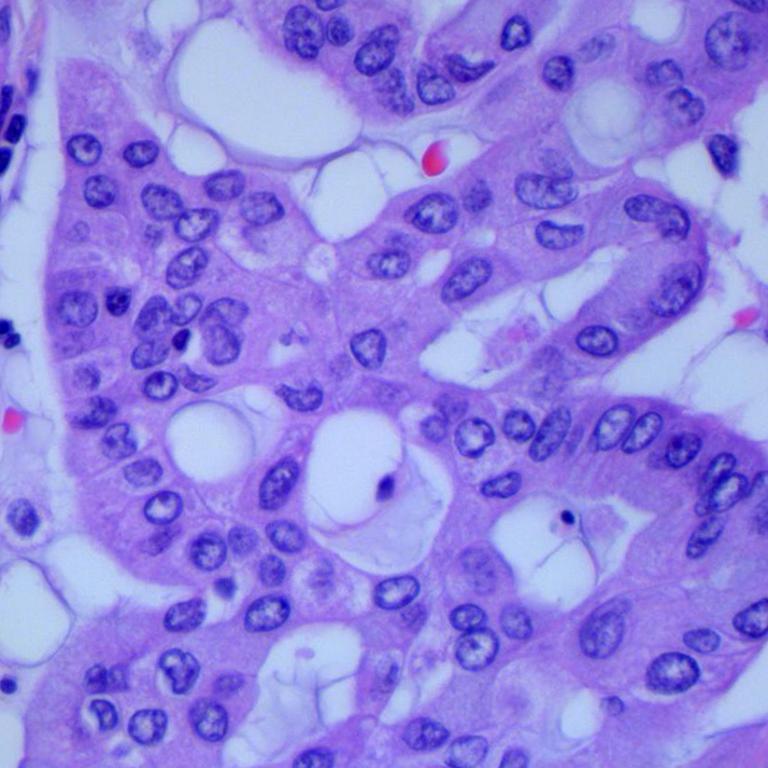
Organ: lung
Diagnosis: adenocarcinomas